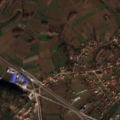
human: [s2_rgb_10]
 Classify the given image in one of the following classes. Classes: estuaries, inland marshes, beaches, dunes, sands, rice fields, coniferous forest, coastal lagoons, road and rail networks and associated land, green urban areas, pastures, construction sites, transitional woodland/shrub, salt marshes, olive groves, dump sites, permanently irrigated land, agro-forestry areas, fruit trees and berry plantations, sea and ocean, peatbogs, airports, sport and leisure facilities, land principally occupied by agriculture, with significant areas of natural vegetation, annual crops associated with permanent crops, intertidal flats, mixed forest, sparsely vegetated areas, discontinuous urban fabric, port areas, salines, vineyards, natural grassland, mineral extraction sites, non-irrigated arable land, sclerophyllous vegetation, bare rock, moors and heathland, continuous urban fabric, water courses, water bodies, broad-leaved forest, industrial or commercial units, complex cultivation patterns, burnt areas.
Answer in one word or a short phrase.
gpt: discontinuous urban fabric, non-irrigated arable land, land principally occupied by agriculture, with significant areas of natural vegetation